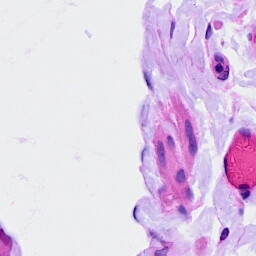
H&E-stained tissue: Ovarian